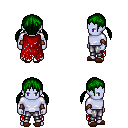
a pixel art fantasy rpg character, male body template, dark elf, purple skin, red tattered cape, metal pants, green twin-tailed hairstyle, leather bracers, brown slippers, four views (front, back, left, right), 2x2 character sprite sheet, small pixel art, hard edges, no anti-aliasing